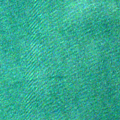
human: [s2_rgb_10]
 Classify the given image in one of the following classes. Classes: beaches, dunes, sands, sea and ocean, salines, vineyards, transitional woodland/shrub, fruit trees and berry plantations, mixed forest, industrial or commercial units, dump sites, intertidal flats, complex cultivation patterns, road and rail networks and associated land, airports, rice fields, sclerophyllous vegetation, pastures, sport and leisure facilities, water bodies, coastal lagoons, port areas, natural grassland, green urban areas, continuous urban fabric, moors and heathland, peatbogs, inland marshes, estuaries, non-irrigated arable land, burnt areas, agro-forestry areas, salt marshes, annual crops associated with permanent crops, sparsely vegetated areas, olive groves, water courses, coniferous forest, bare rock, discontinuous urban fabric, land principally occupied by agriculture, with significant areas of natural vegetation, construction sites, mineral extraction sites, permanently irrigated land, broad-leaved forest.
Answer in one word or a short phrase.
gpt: sea and ocean